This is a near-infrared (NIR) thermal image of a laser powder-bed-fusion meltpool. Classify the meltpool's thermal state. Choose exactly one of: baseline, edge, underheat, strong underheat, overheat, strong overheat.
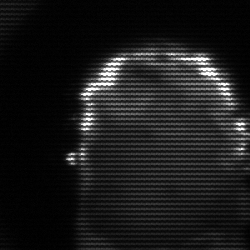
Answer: baseline